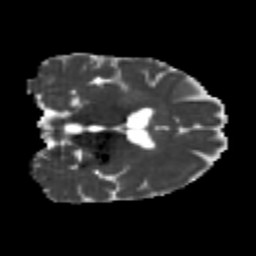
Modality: MD
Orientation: coronal
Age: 23
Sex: female
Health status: healthy
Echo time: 0.074 s